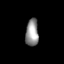
Tissue: lung
Cell type: Endothelial cells
Senescence score: 0.5417
Nuclear area (px): 344
Mean DAPI intensity: 146.331